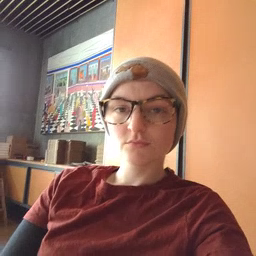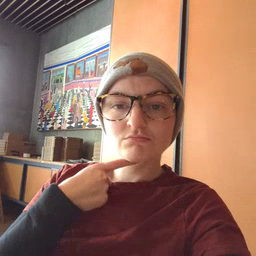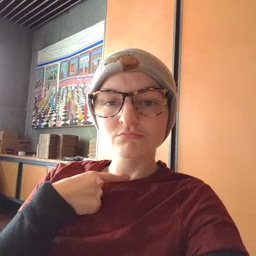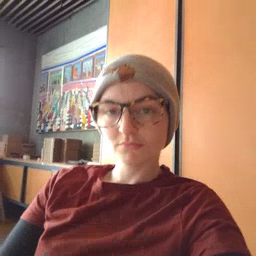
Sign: thirsty